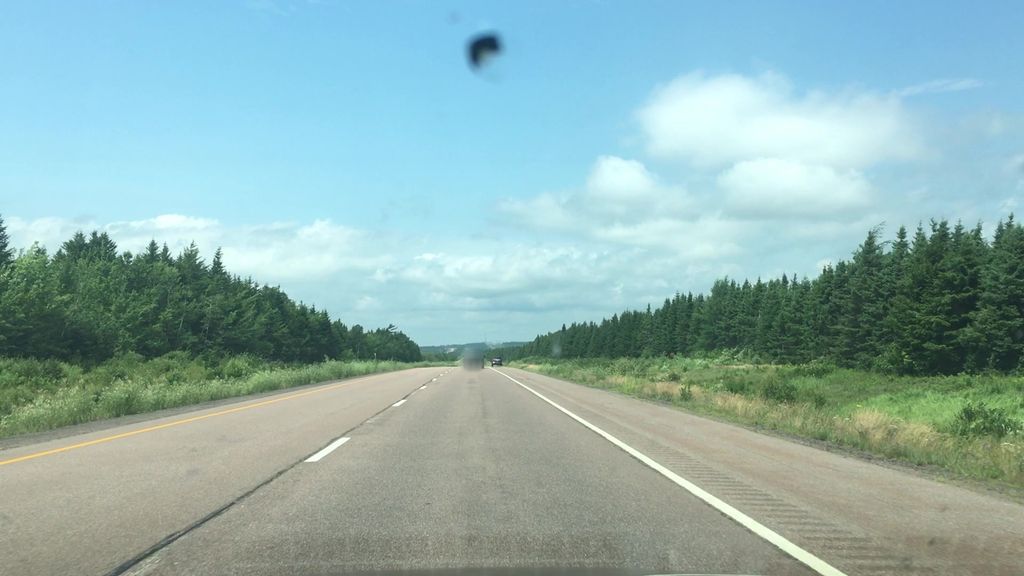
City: charlottetown